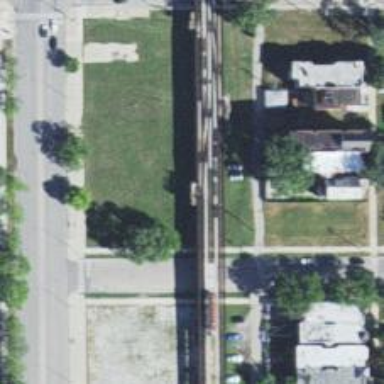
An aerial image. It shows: Bridge used for electrified rail service siding.